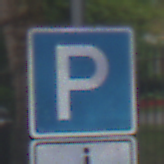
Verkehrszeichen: Parken
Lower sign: Personengruppen1
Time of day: MorningAfternoon
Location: Outdoor (Urban)
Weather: Overcast
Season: NotSpecified
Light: Natural